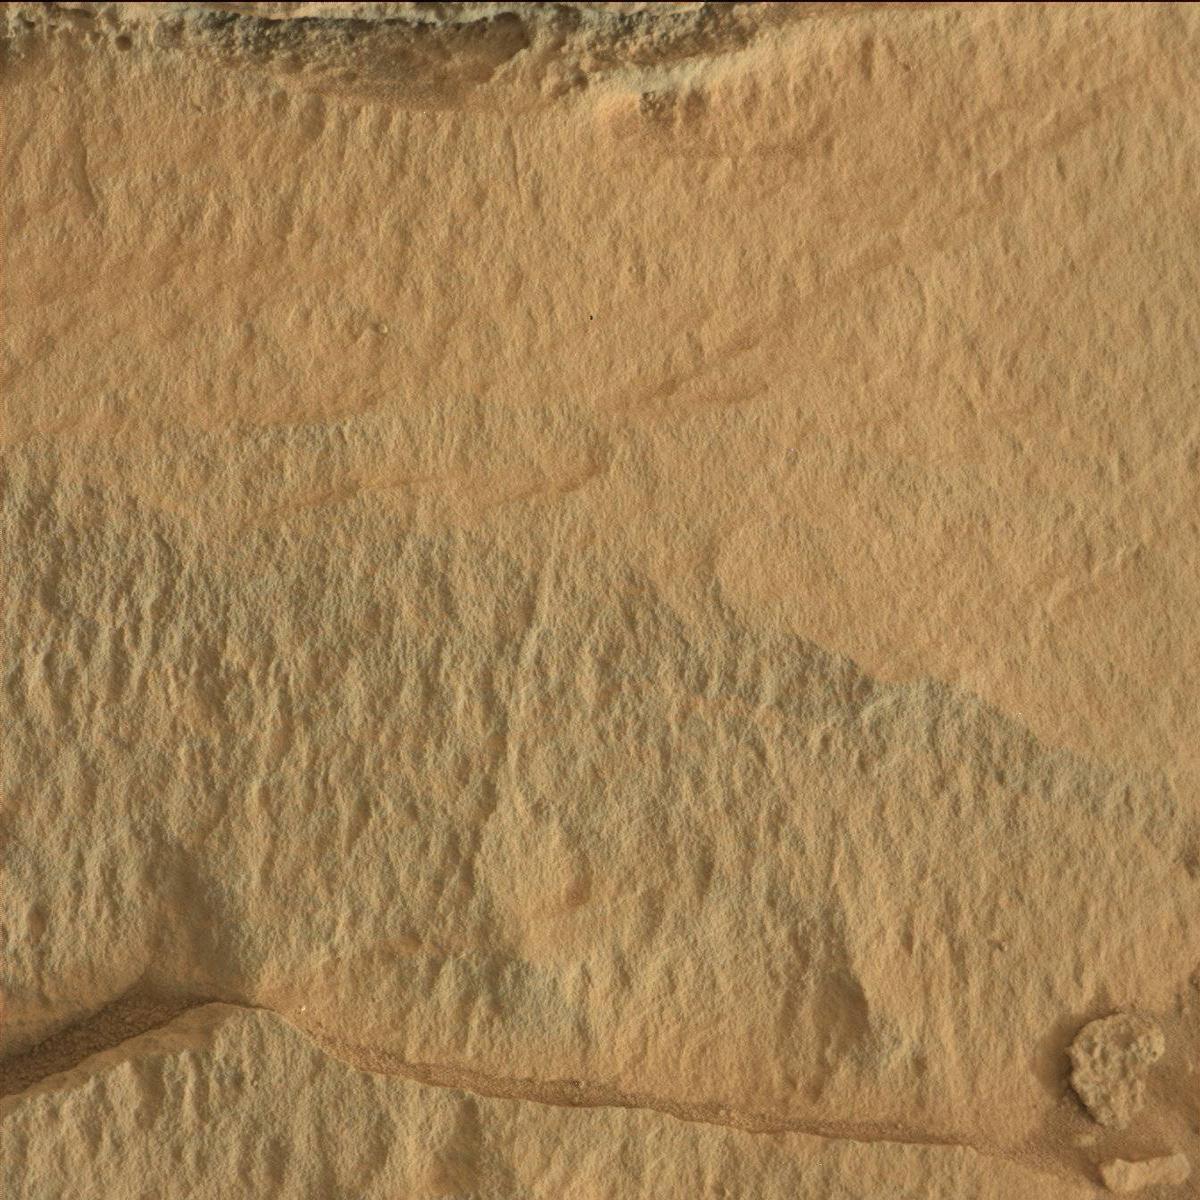
Terrain classes present: Bedrock, Rock, Sand / Soil